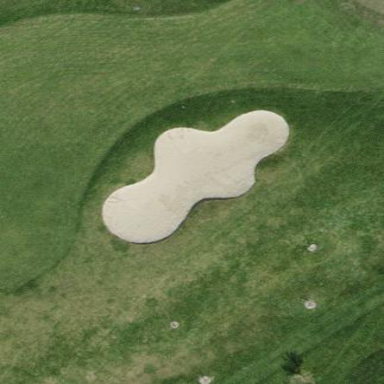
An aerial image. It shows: Grassy area designated as golf fairway.